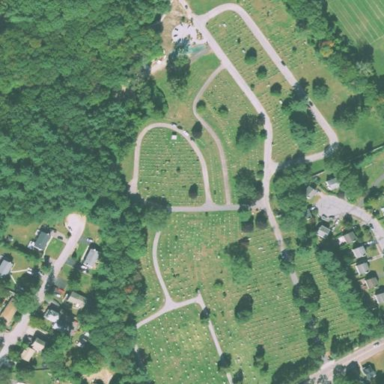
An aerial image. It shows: Cemetery with historical significance.